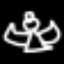
Label: angel